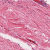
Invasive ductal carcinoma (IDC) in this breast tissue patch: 0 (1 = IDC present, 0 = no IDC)